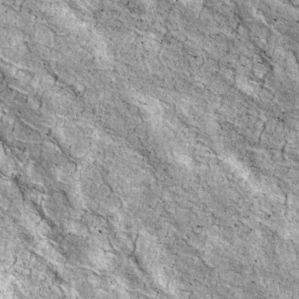
Label: non_frost